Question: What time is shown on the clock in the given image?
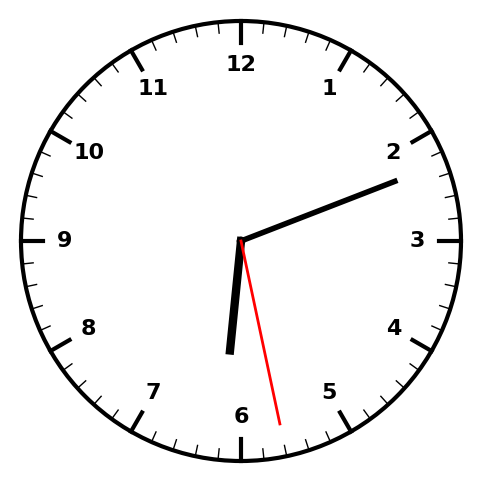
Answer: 06:11:28